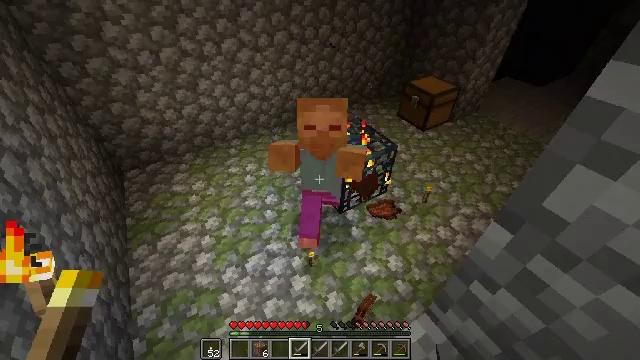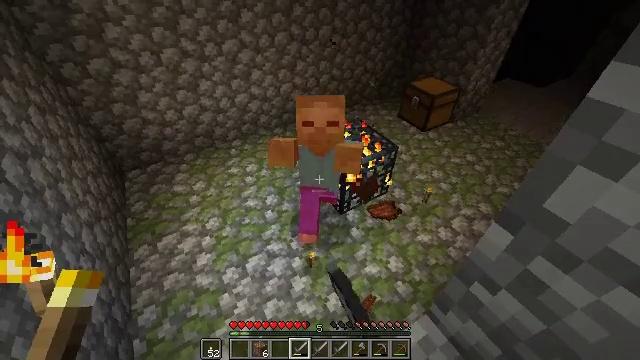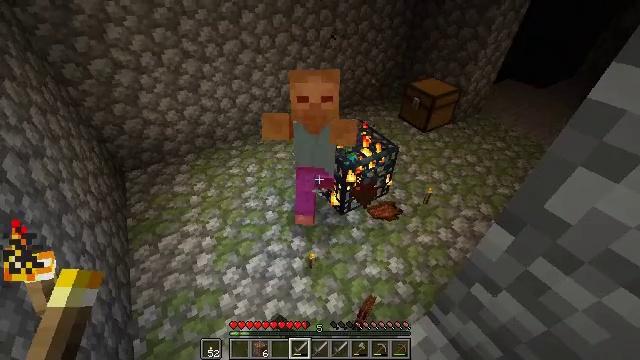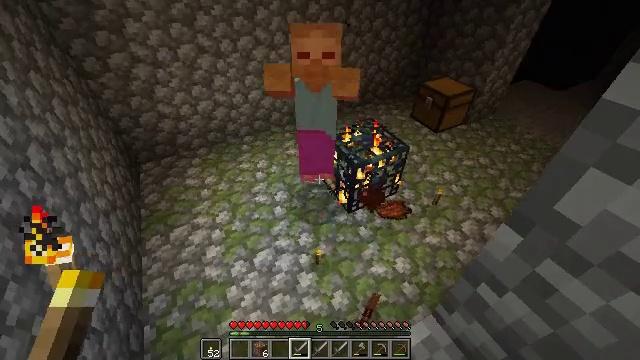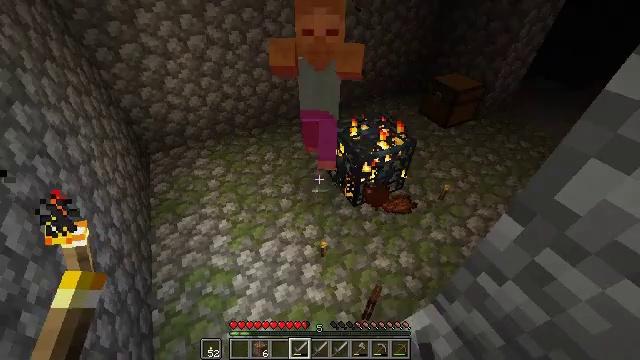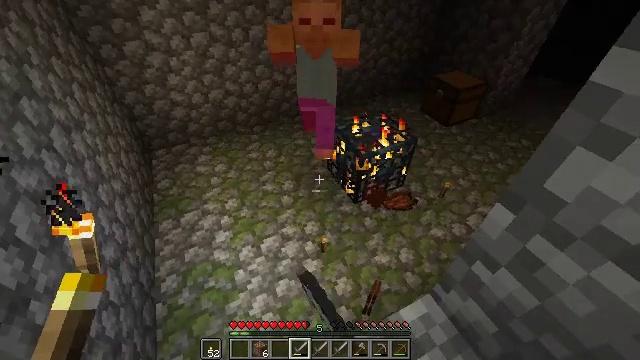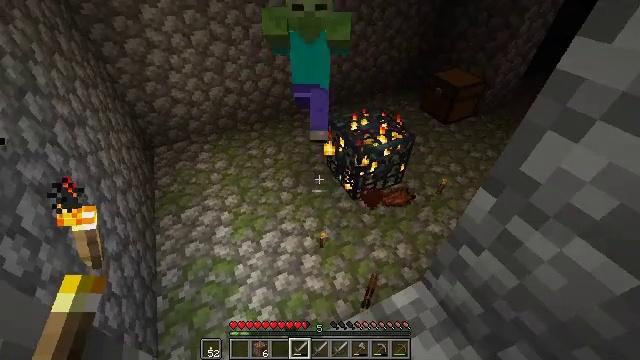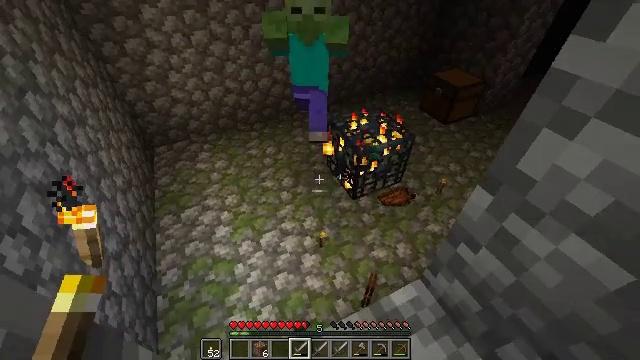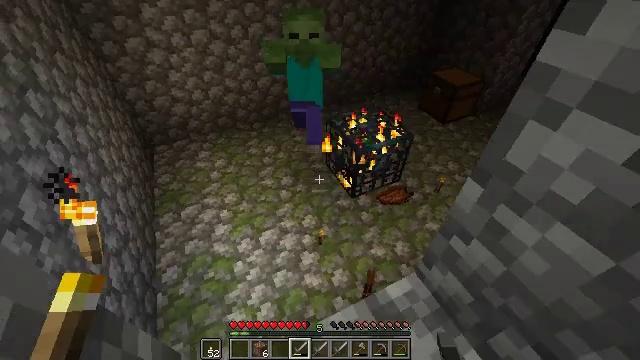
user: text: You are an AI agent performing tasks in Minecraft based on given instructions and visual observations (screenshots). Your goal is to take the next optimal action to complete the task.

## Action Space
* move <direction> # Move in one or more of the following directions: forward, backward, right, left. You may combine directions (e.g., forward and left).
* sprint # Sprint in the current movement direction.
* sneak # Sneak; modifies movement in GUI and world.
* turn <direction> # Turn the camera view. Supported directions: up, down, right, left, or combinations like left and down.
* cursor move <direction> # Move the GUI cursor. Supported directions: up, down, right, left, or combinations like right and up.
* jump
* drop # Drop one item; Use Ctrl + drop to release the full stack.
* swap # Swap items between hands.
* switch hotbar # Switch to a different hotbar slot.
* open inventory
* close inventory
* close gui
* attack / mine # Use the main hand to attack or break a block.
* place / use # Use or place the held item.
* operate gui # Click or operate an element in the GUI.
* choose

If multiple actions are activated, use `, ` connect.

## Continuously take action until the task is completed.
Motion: motion action
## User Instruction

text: Gather the wall torch from the wall.
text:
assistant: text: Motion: sneak, attack / mine
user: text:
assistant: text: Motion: sneak
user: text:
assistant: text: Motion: move back, sneak, turn left
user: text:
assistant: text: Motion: move back, sneak, turn left and down, attack / mine
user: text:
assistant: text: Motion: move back, sneak, attack / mine
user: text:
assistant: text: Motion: move back, sneak
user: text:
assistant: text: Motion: sneak
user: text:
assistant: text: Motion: sneak, attack / mine
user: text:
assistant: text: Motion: sneak, attack / mine